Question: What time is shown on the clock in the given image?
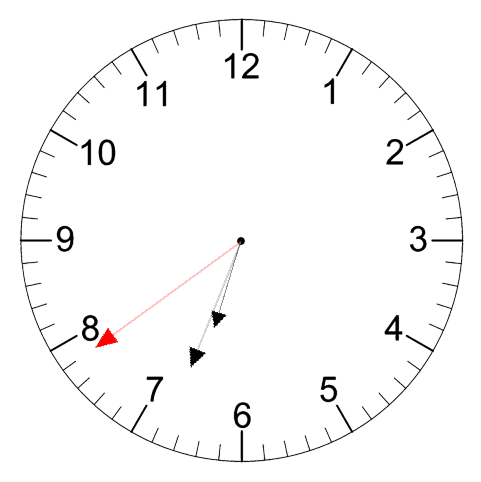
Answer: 06:33:39